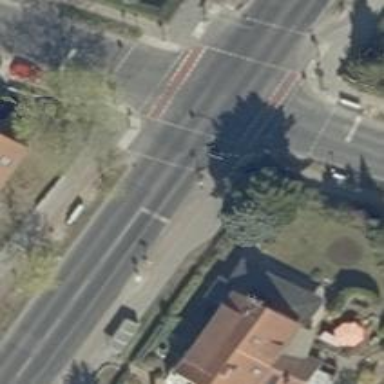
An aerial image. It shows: Crossing with traffic signals.